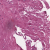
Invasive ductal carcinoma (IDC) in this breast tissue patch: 0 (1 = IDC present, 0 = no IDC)